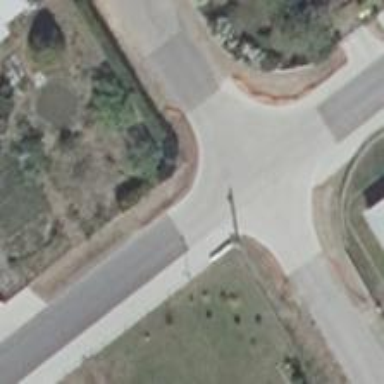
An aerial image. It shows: Residential road with asphalt surface. There are sidewalks on both sides of the road.